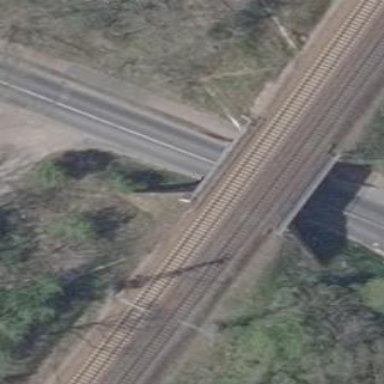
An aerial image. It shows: Man-made bridge.